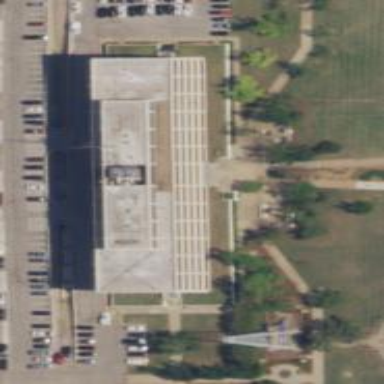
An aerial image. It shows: Government office.